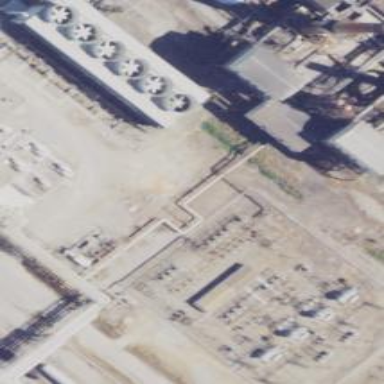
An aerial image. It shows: Industrial power substation surrounded by fence.